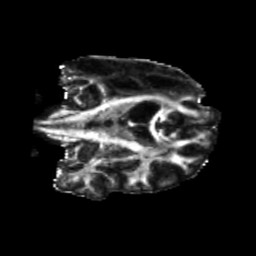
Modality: FA
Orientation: coronal
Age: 27
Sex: female
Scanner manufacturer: siemens
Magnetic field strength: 3 T
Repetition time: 5.25 s
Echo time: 0.08 s